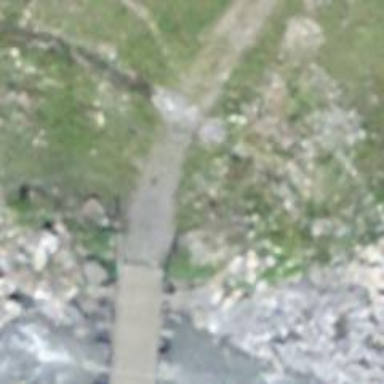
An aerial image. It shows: Track road with grade 4 bridge.